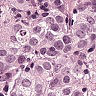
Metastatic tissue present: yes